Question: I'm having a CSS problem with my Menu.

When hover The submenu it drops with the parent menu container. Please have a look and let me know whats wrong with it. Thanks for your help
'''
#menu {
width: 100%;
display: block;
overflow: auto;
background: #fff;
box-shadow: 0px 0px 3px #999;
list-style-type: none;
margin: 0 auto;
padding: 0;
position: relative;
z-index: 20;
}
#menu li {
display: inline-block;
float: left;
margin-right: 1px;
}
#menu li a {
display: block;
min-width: 120px;
padding: 10px 3px;
text-align: center;
line-height: 32px;
font: bold 16px Lato, Helvetica, Arial, sans-serif;
color: #333;
background: #fff;
text-decoration: none;
border-right: 1px solid #ececec;
text-transform: uppercase;
}
#menu li a:hover {
background: #ececec;
}
/*
Sub Menu (drop down)
*/
#menu li ul {
display: none;
}
#menu li ul li {
display: block;
float: none;
}
#menu li ul li:hover {
background: yellow;
display: block;
float: none;
top: 50px;
}
#menu li ul li a {
background: yellow;
width: 150px;
top: 50px;
min-width: 100px;
padding: 0 20px;
text-transform: none;
}
#menu li:hover ul {
width: 150px;
display: block;
opacity: 1;
visibility: visible;
}
'''
And here is the Working Fiddle: <URL>
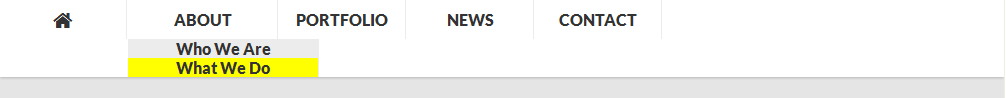
Answer: <URL>
I added this css:
'''
#menu ul {
list-style:none;
position:fixed;
display: inline-table;
}
'''